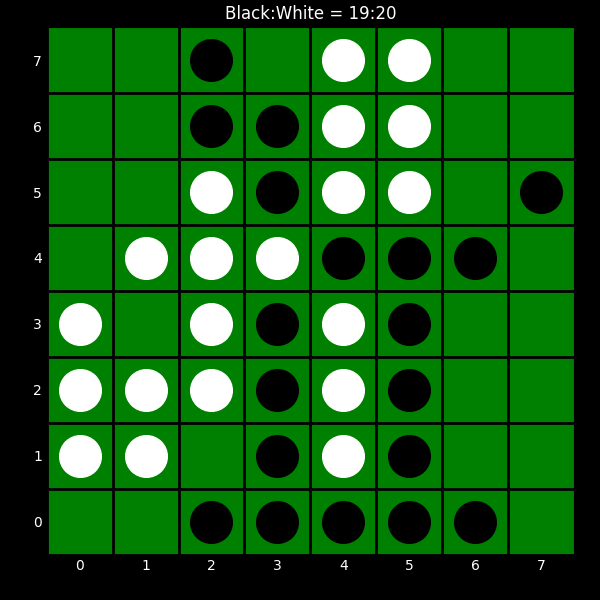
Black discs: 19
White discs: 20